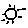
Label: sun